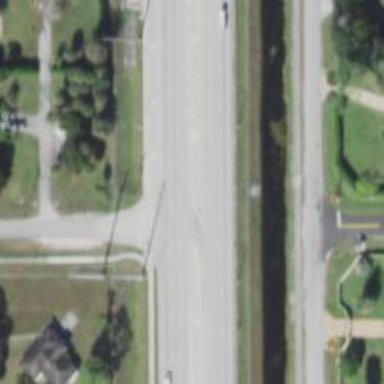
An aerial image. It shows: Primary link highway with asphalt surface.